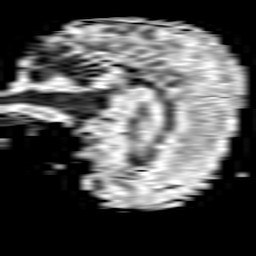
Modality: ADC
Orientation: sagittal
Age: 70
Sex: female
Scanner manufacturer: philips
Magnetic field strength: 1.5 T
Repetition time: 3.662 s
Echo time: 0.06922 s